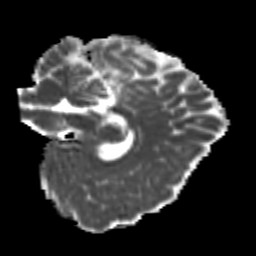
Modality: MD
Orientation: sagittal
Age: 19
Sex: female
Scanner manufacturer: siemens
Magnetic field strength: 3 T
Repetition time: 3.5 s
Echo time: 0.104 s